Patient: sex F, age 66
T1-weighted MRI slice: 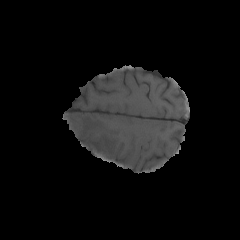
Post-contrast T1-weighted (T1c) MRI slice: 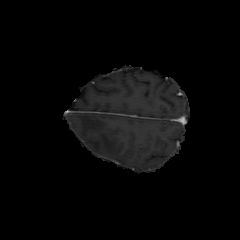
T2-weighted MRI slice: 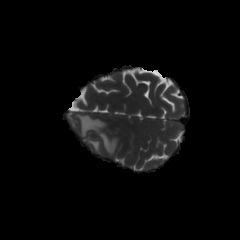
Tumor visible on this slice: yes
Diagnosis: Glioblastoma, IDH-wildtype
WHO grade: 4